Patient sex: M
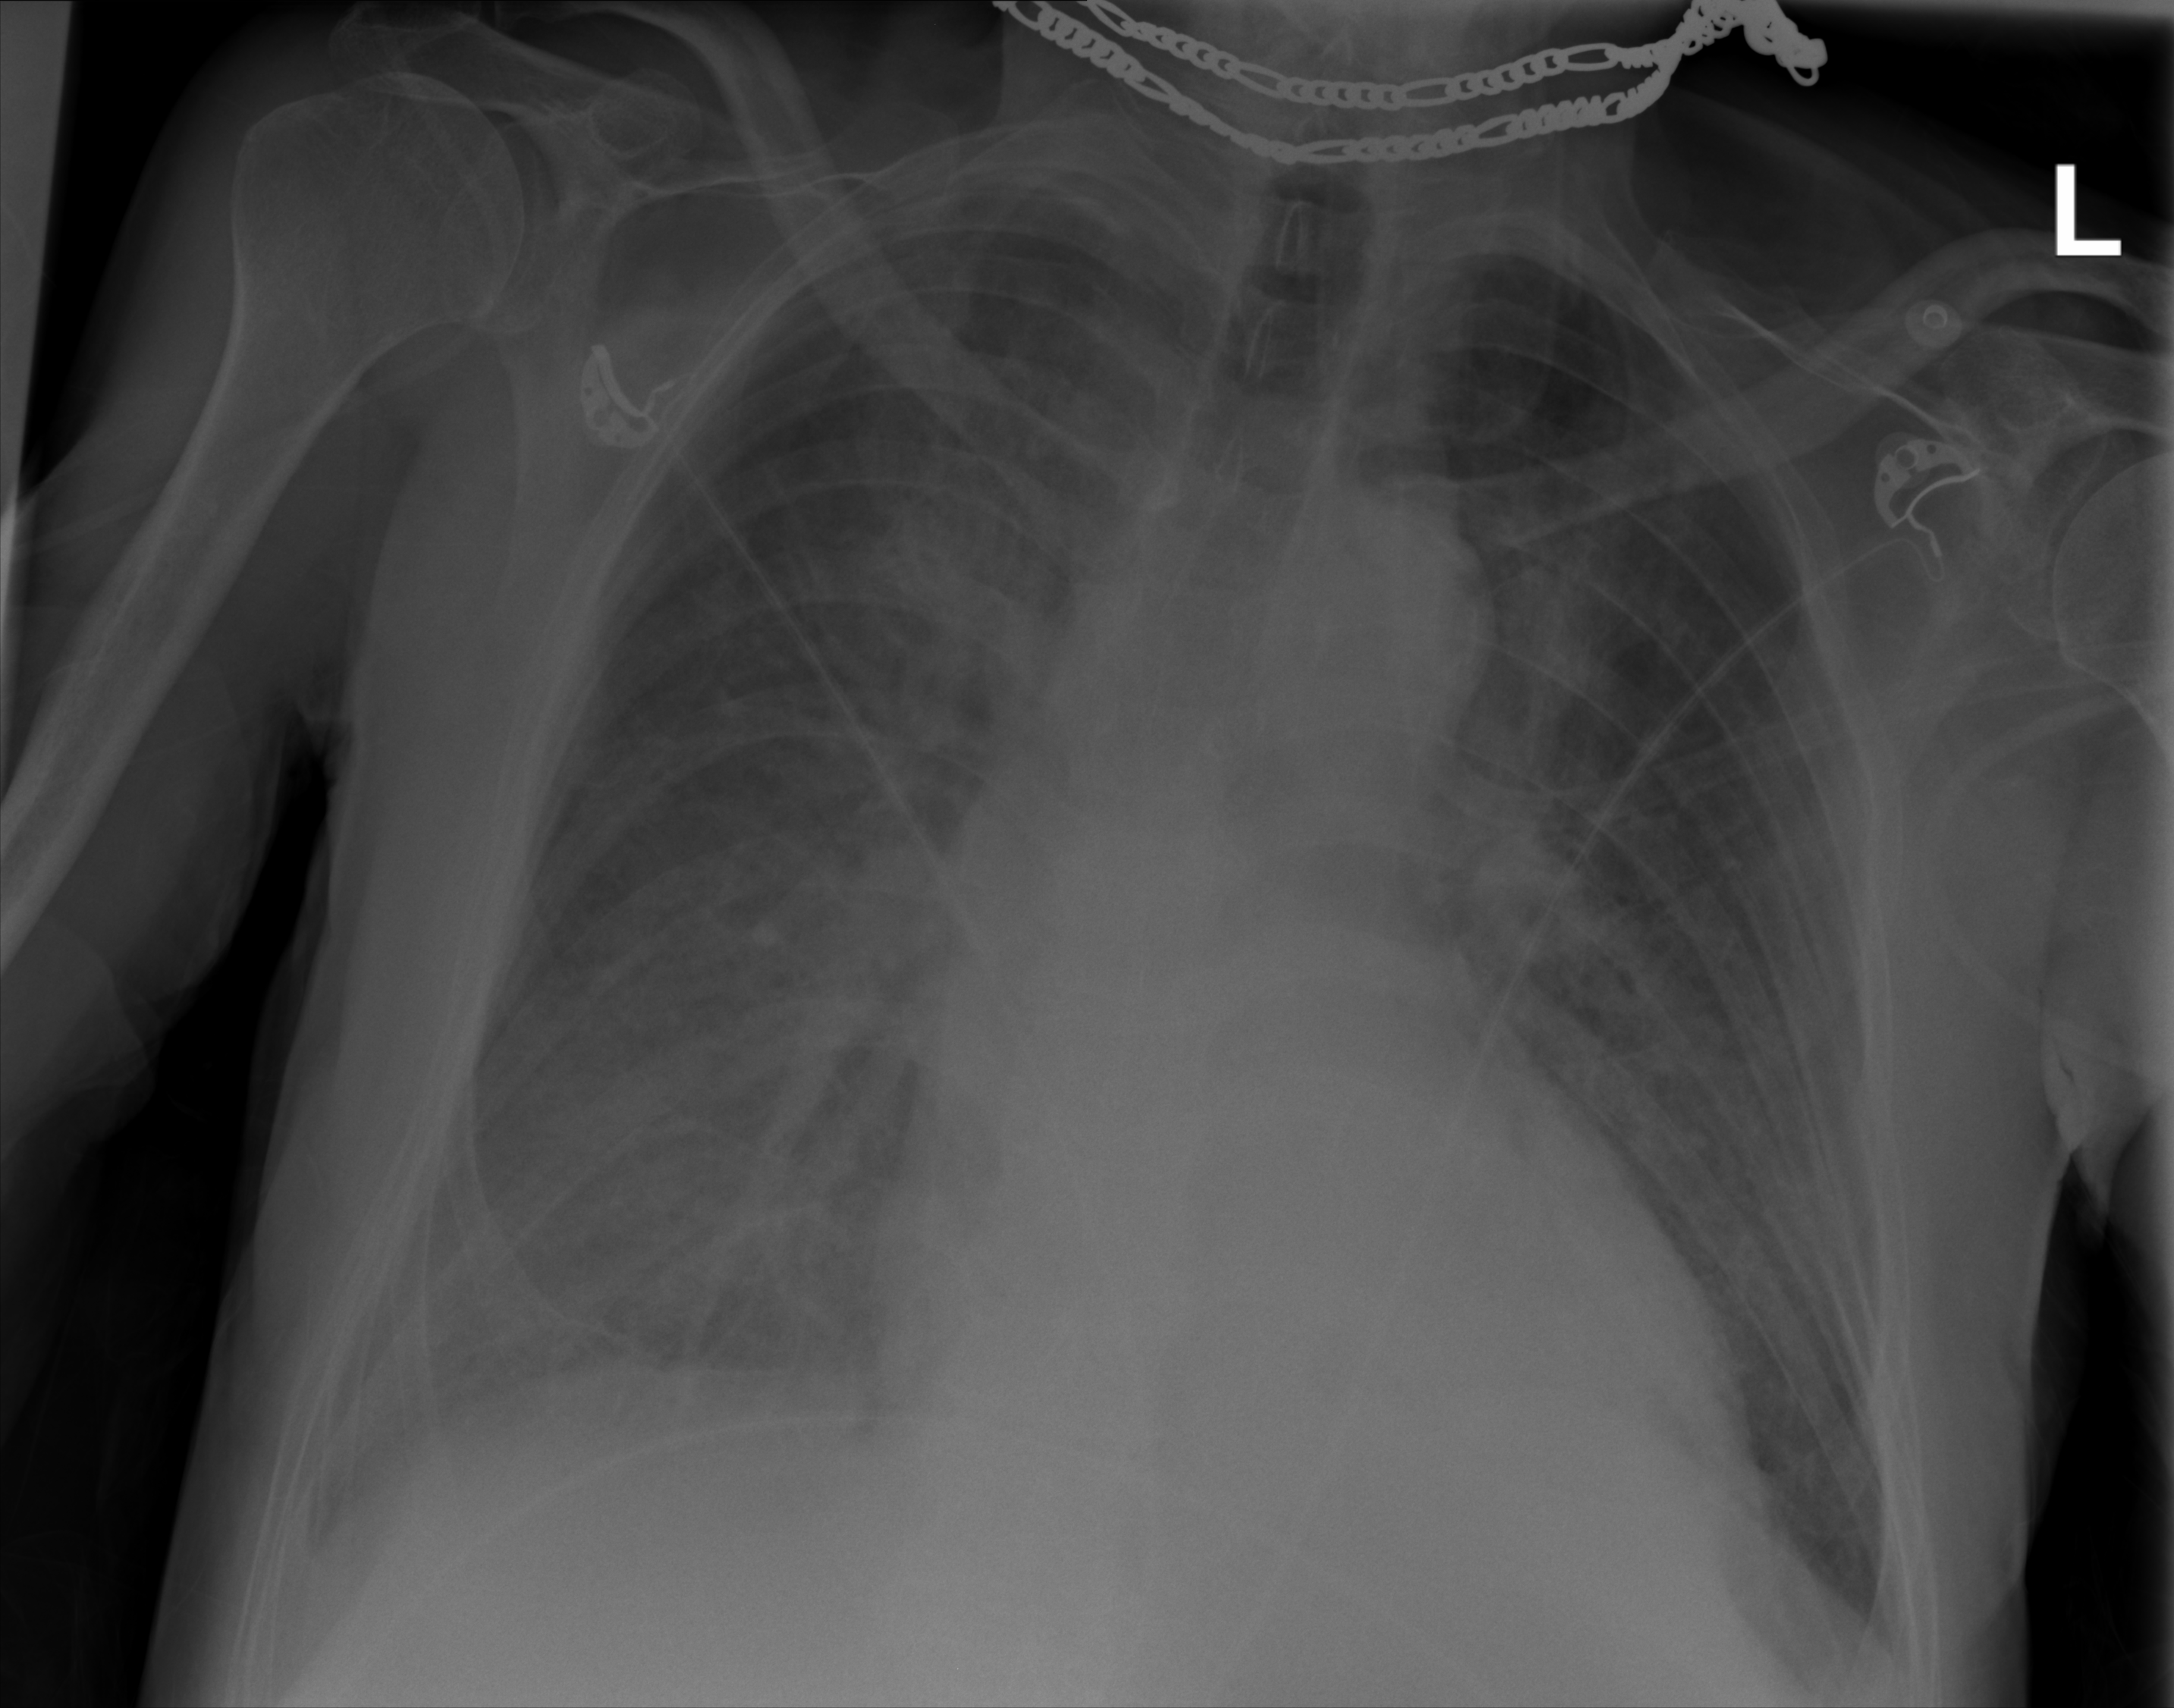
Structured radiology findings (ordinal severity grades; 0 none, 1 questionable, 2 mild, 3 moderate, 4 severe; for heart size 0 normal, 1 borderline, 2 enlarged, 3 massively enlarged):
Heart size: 1
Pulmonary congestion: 3
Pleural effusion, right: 2
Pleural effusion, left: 0
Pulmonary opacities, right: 3
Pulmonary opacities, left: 2
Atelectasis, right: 2
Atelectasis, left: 2